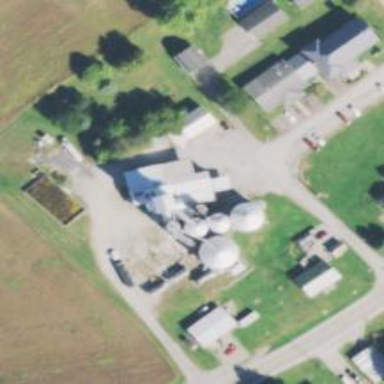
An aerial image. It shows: Silo.